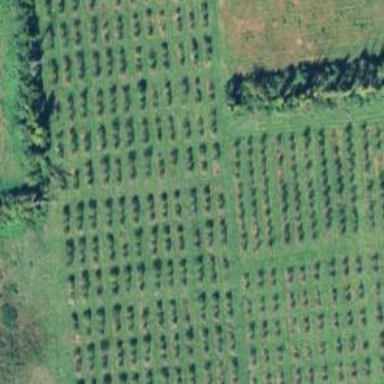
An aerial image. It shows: Orchard.